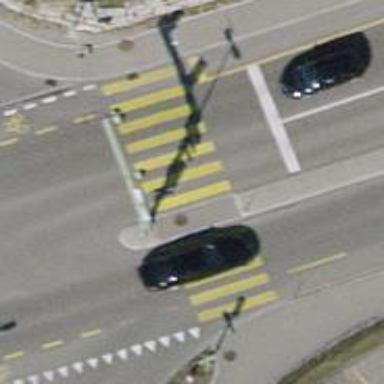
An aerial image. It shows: Road crossing with traffic signals and island.